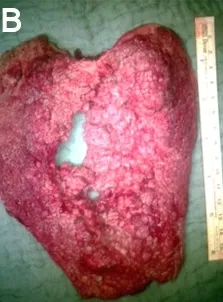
B) Specimen after resection.
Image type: pathology (h&e)